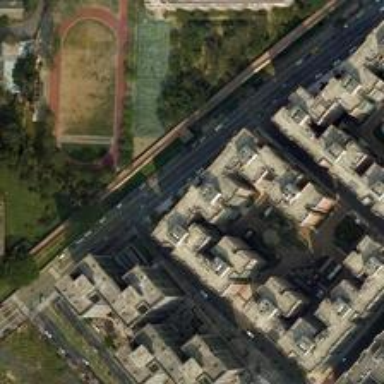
Several edifices are just one street away from the nearby exercise yard .